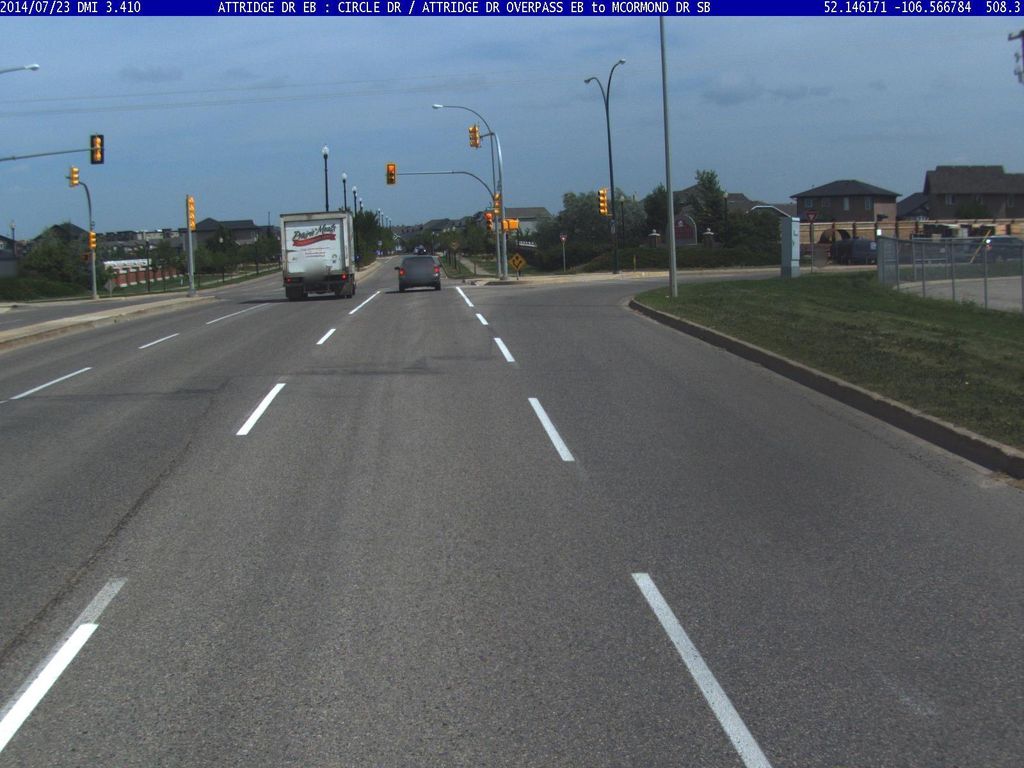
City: saskatoon